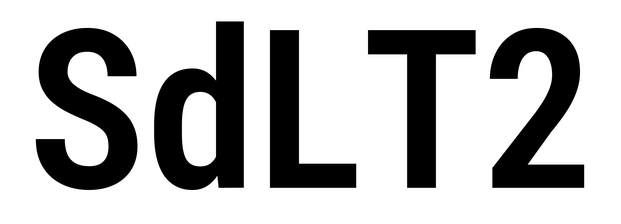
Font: Roboto_Condensed_SemiBold